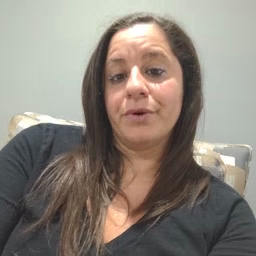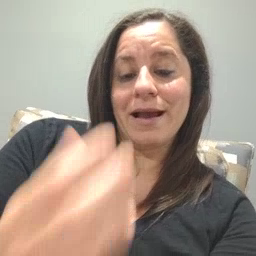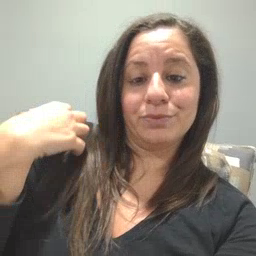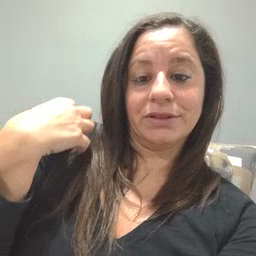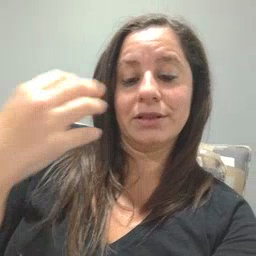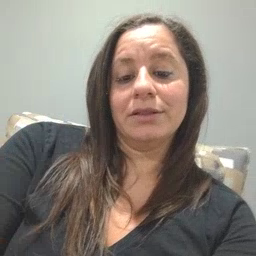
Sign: outside